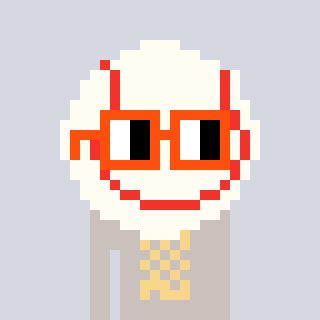
a pixel art character with square orange glasses, a baseball ball-shaped head and a foggrey-colored body on a cool background